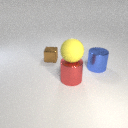
large yellow rubber sphere above large red metal cylinder